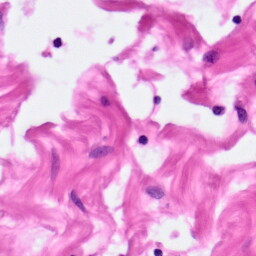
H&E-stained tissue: Pancreatic